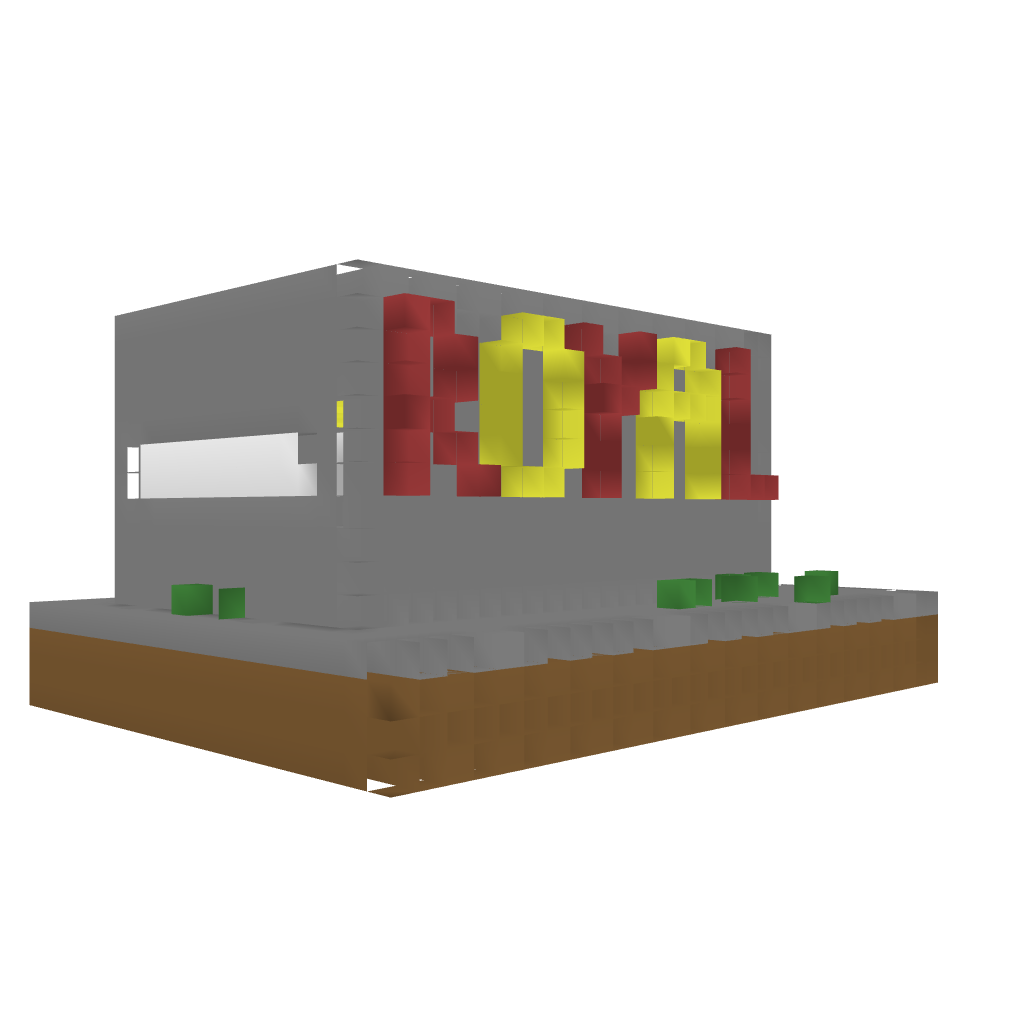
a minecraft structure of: Royal Knight House bad low quality